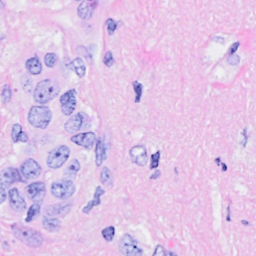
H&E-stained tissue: Breast